Question: Iam new to JPA, iam trying to create EJB 3.0 + JPA (hibernate) application. When iam persisting data into database getting below exception.
'''
@PersistenceContext
private EntityManager em;
public void showCustDetails(){
//System.out.println(em.getProperties());
//EntityManager em = emf.createEntityManager();
List customer = em.createQuery("select c from CUSTOMER c").getResultList();
System.out.println("List Size:::"+ customer.size());
for(Object c:customer){
Customer customers = (Customer) c;
System.out.println("Name ::::" + customers.getName() + "::customer id ::"+customers.getCustomer_id()+":📧:"+customers.getEmail_id()+"::address::"+customers.getAddress()+
":::ph number::"+customers.getPhNumber());
}
}
'''
'''
package retail.model.vo;
import java.io.Serializable;
import javax.ejb.TransactionAttribute;
import javax.ejb.TransactionManagement;
import javax.persistence.Column;
import javax.persistence.Entity;
import javax.persistence.GeneratedValue;
import javax.persistence.GenerationType;
import javax.persistence.Id;
import javax.persistence.Table;
import static javax.ejb.TransactionManagementType.BEAN;
@Entity
@Table(name = "CUSTOMER")
//@TransactionAttribute(value=REQUIRED)
public class Customer implements Serializable{
/**
*
*/
private static final long serialVersionUID = 5256938732963606407L;
private int customer_id;
private String name;
private String address;
private String email_id;
private int phNumber;
@Id
@GeneratedValue(strategy = GenerationType.IDENTITY)
@Column(name = "customer_id")
public int getCustomer_id() {
return customer_id;
}
public void setCustomer_id(int customer_id) {
this.customer_id = customer_id;
}
@Column(name = "Name")
public String getName() {
return name;
}
public void setName(String name) {
this.name = name;
}
@Column(name = "addres")
public String getAddress() {
return address;
}
public void setAddress(String address) {
this.address = address;
}
@Column(name = "email_add")
public String getEmail_id() {
return email_id;
}
public void setEmail_id(String email_id) {
this.email_id = email_id;
}
@Column(name = "ph_number")
public int getPhNumber() {
return phNumber;
}
public void setPhNumber(int phNumber) {
this.phNumber = phNumber;
}
public String validate(){
if(name!=null && name!=""){
System.out.println("chandan");
return "viewCustomerDetails";
}
else{
return "viewCustomerDetails";
}
}
}
'''
'''
<persistence-unit name="RetailUnit" >
<provider>org.hibernate.ejb.HibernatePersistence</provider>
<!-- the JNDI data source-->
<jta-data-source>java/customer</jta-data-source>
<properties>
<!-- if this is true, hibernate will print (to stdout) the SQL it executes,
so you can check it to ensure it's not doing anything crazy
<property name="hibernate.connection.driver_class" value="org.apache.derby.jdbc.ClientDriver"/>
<property name="hibernate.connection.url" value="jdbc:derby://localhost:1527/company;create=true" />
<property name="hibernate.connection.username" value="user" />
<property name="hibernate.connection.password" value="123" /> -->
<property name="hibernate.show_sql" value="true" />
<property name="hibernate.format_sql" value="true" />
<!-- since most database servers have slightly different versions of the
SQL, Hibernate needs you to choose a dialect so it knows the subtleties of
talking to that server -->
<property name="hibernate.dialect" value="org.hibernate.dialect.DerbyDialect" />
<property name="hibernate.archive.autodetection" value="class"/>
<!-- this tell Hibernate to update the DDL when it starts, very useful
for development, dangerous in production -->
<property name="hibernate.hbm2ddl.auto" value="create" />
</properties>
</persistence-unit>
</persistence>
'''
'''
Caused by: java.lang.IllegalArgumentException: org.hibernate.hql.ast.QuerySyntaxException: CUSTOMER is not mapped [select c from CUSTOMER c]
at org.hibernate.ejb.AbstractEntityManagerImpl.convert(AbstractEntityManagerImpl.java:1376)
at org.hibernate.ejb.AbstractEntityManagerImpl.convert(AbstractEntityManagerImpl.java:1317)
at org.hibernate.ejb.AbstractEntityManagerImpl.createQuery(AbstractEntityManagerImpl.java:280)
at com.sun.enterprise.container.common.impl.EntityManagerWrapper.createQuery(EntityManagerWrapper.java:436)
at retail.ejb.service.CustomerSessionBeanImpl.showCustDetails(CustomerSessionBeanImpl.java:47)
at sun.reflect.NativeMethodAccessorImpl.invoke0(Native Method)
at sun.reflect.NativeMethodAccessorImpl.invoke(NativeMethodAccessorImpl.java:57)
at sun.reflect.DelegatingMethodAccessorImpl.invoke(DelegatingMethodAccessorImpl.java:43)
at java.lang.reflect.Method.invoke(Method.java:601)
at org.glassfish.ejb.security.application.EJBSecurityManager.runMethod(EJBSecurityManager.java:1052)
at org.glassfish.ejb.security.application.EJBSecurityManager.invoke(EJBSecurityManager.java:1124)
at com.sun.ejb.containers.BaseContainer.invokeBeanMethod(BaseContainer.java:5388)
at com.sun.ejb.EjbInvocation.invokeBeanMethod(EjbInvocation.java:619)
at com.sun.ejb.containers.interceptors.AroundInvokeChainImpl.invokeNext(InterceptorManager.java:800)
at com.sun.ejb.EjbInvocation.proceed(EjbInvocation.java:571)
at com.sun.ejb.containers.interceptors.SystemInterceptorProxy.doAround(SystemInterceptorProxy.java:162)
at com.sun.ejb.containers.interceptors.SystemInterceptorProxy.aroundInvoke(SystemInterceptorProxy.java:144)
at sun.reflect.NativeMethodAccessorImpl.invoke0(Native Method)
at sun.reflect.NativeMethodAccessorImpl.invoke(NativeMethodAccessorImpl.java:57)
at sun.reflect.DelegatingMethodAccessorImpl.invoke(DelegatingMethodAccessorImpl.java:43)
at java.lang.reflect.Method.invoke(Method.java:601)
at com.sun.ejb.containers.interceptors.AroundInvokeInterceptor.intercept(InterceptorManager.java:861)
at com.sun.ejb.containers.interceptors.AroundInvokeChainImpl.invokeNext(InterceptorManager.java:800)
at com.sun.ejb.containers.interceptors.InterceptorManager.intercept(InterceptorManager.java:370)
at com.sun.ejb.containers.BaseContainer.__intercept(BaseContainer.java:5360)
at com.sun.ejb.containers.BaseContainer.intercept(BaseContainer.java:5348)
at com.sun.ejb.containers.EJBObjectInvocationHandler.invoke(EJBObjectInvocationHandler.java:206)
... 51 more
'''
Please anyone suggest on this.
'''
INFO: Name ::::sdsdfsd::customer id ::0:📧:sdsdfdsdssfd::address::sdfsdsdsdsdf:::ph number::0
INFO: Hibernate:
insert
into
CUSTOMER
(customer_id, addres, email_add, Name, ph_number)
values
(default, ?, ?, ?, ?)
INFO: Hibernate:
values
identity_val_local()
INFO: Hibernate:
select
customer0_.customer_id as customer1_0_,
customer0_.addres as addres0_,
customer0_.email_add as email3_0_,
customer0_.Name as Name0_,
customer0_.ph_number as ph5_0_
from
CUSTOMER customer0_
INFO: List Size:::1
INFO: Name ::::sdsdfsd::customer id ::1:📧:sdsdfdsdssfd::address::sdfsdsdsdsdf:::ph number::0
'''

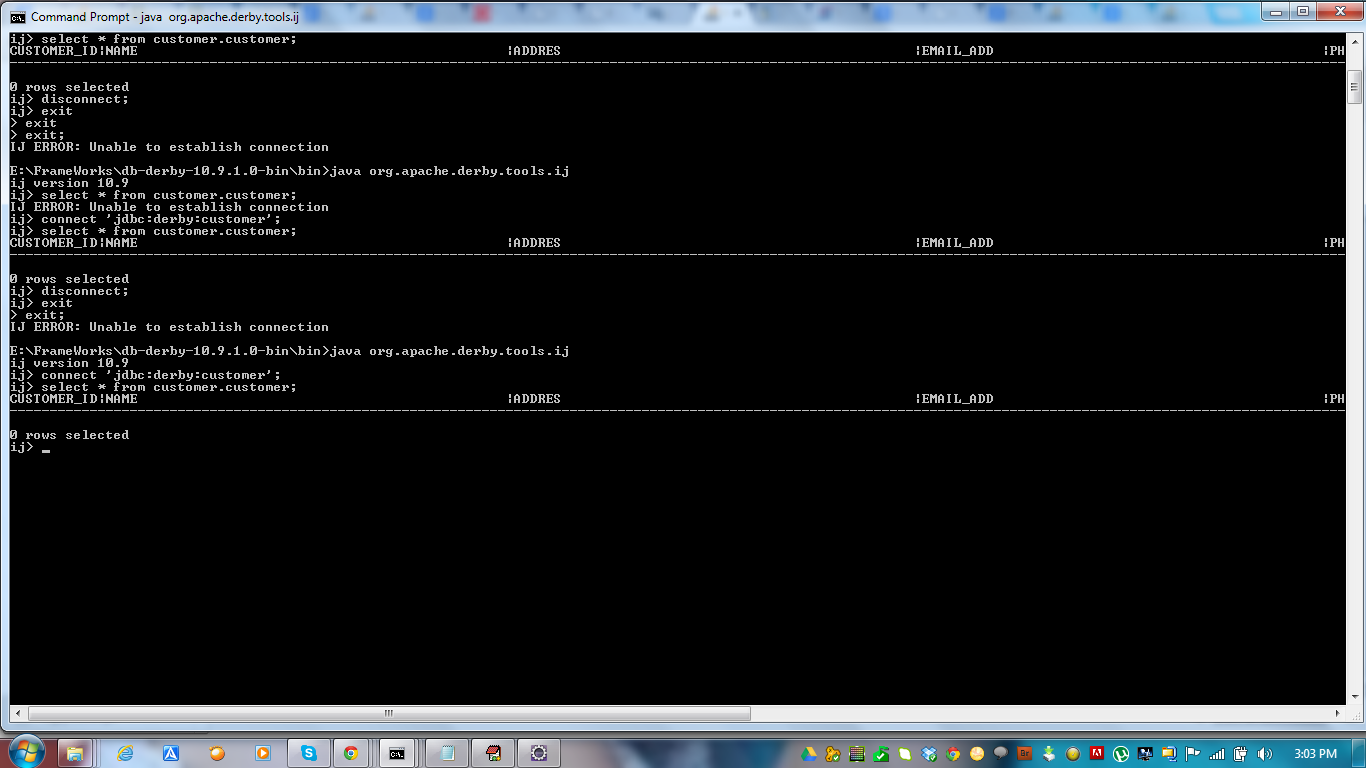
Answer: The name of the entity must be spelled exactly as defined by the class name, independent of the table mapping, in your case it would be 'Customer'.
To be exact, the 'String' corresponds to the output of 'myEntity.getClass().getSimpleName();'
EDIT: JPQL != SQL
More often than not you will not get the same results (if any) using the same JPQL query with an SQL editor and vice versa. While SQL uses table identifiers, JPQL uses entities, corresponding to classes.